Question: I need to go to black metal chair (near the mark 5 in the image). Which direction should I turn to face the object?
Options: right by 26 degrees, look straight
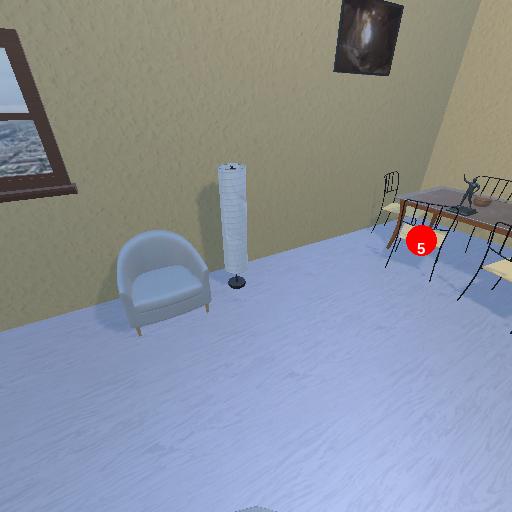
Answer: right by 26 degrees